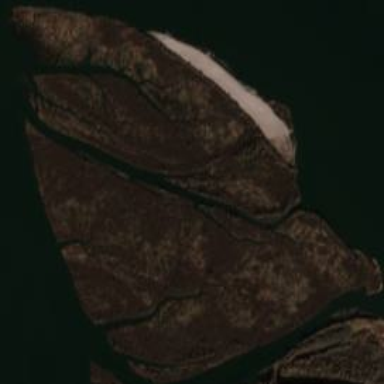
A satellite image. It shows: Island with natural coastline.